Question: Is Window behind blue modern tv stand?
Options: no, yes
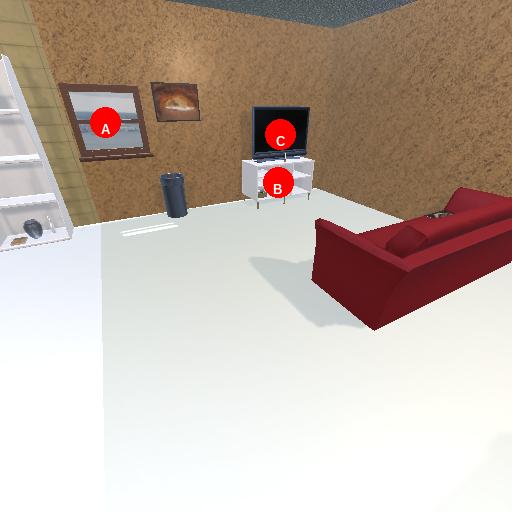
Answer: no